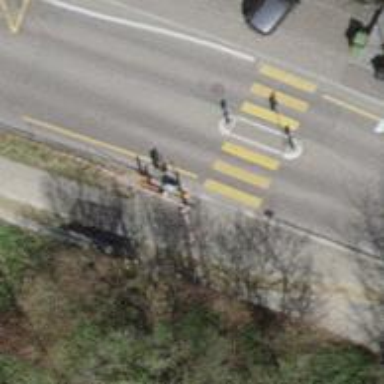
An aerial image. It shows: Kerb barrier.